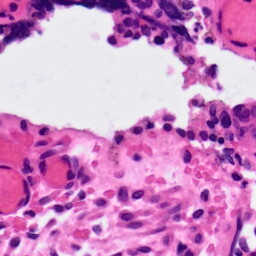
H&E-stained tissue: Ovarian